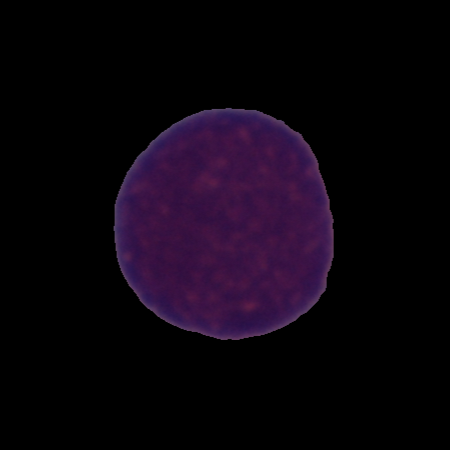
Label: healthy